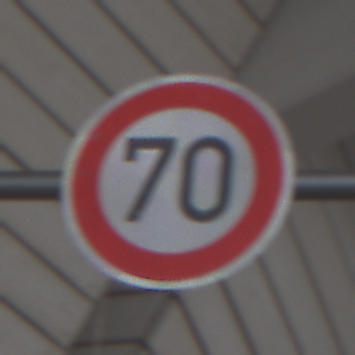
Verkehrszeichen: Geschwindigkeit70
Umgebung: Roofed, Urban
Tageszeit: MorningAfternoon
Wetter: PartlyCloudy
Licht: Natural
Jahreszeit: NotSpecified
Kontrast: MediumContrast